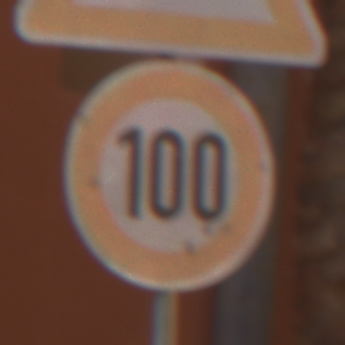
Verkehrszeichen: Geschwindigkeit100
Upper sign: WildwechselLinks
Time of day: MorningAfternoon
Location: Outdoor (Urban)
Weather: Clear
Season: NotSpecified
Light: Natural